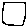
Label: square